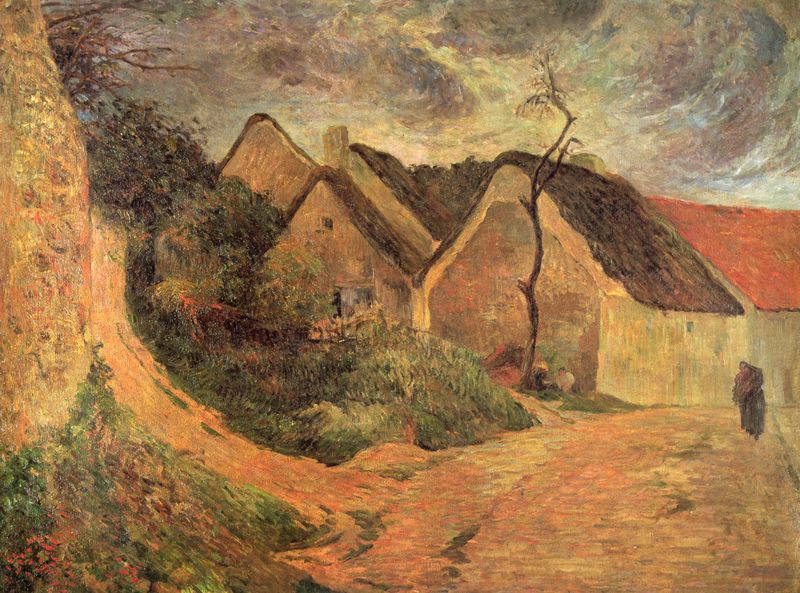
Titel: Ansteigender Weg in Osny
Künstler: Paul Gauguin
Standort: Kobenhavn
Institution: Ny Carlsberg Glyptotek
Schlagwörter: baum, berg, blau, dunkel, felsen, gemälde, gewitter, himmel, mann, schatten, wolken, aquarell, bäume, gelb, grün, impressionismus, landschaft, menschen, ocker, sitzen, stadt, äste, blumen, braun, fenster, frau, licht, pastell, schwarz, strasse, weiss, dach, gebäude, gras, haus, rot, weg, wiese, beige, malerei, wand, mensch, tragen, ast, erde, häuser, natur, wind, busch, büsche, gebüsch, gehen, pastos, pfad, sträucher, land, figur, person, pflanze, pflanzen, wald, bauern, kamin, kinder, schornstein, ton, bewölkt, düster, ort, moderne, abhang, bäuerin, lehm, farben, fels, hang, dorf, dächer, giebel, schornsteine, hecke, nebel, landschaftsmalerei, steil, bauernhof, hof, winter, idylle, rast, schlot, van gogh, romantik, sturm, unwetter, wetter, weib, stimmung, bauer, gestalt, gauguin, gogh, provence, reetdach, strohdach, hauswand, flora, vincent van gogh, ländlich, strudel, geäst, ziegeldach, fauna, pinselstriche, fahl, baumruine, satteldach, paul gauguin, dorfstraße, weiler, dörflich, fraz, mnn, reetdächer, strohdächer, weg strasse, unterm baum